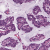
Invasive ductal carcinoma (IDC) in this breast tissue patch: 1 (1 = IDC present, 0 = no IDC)